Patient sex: M
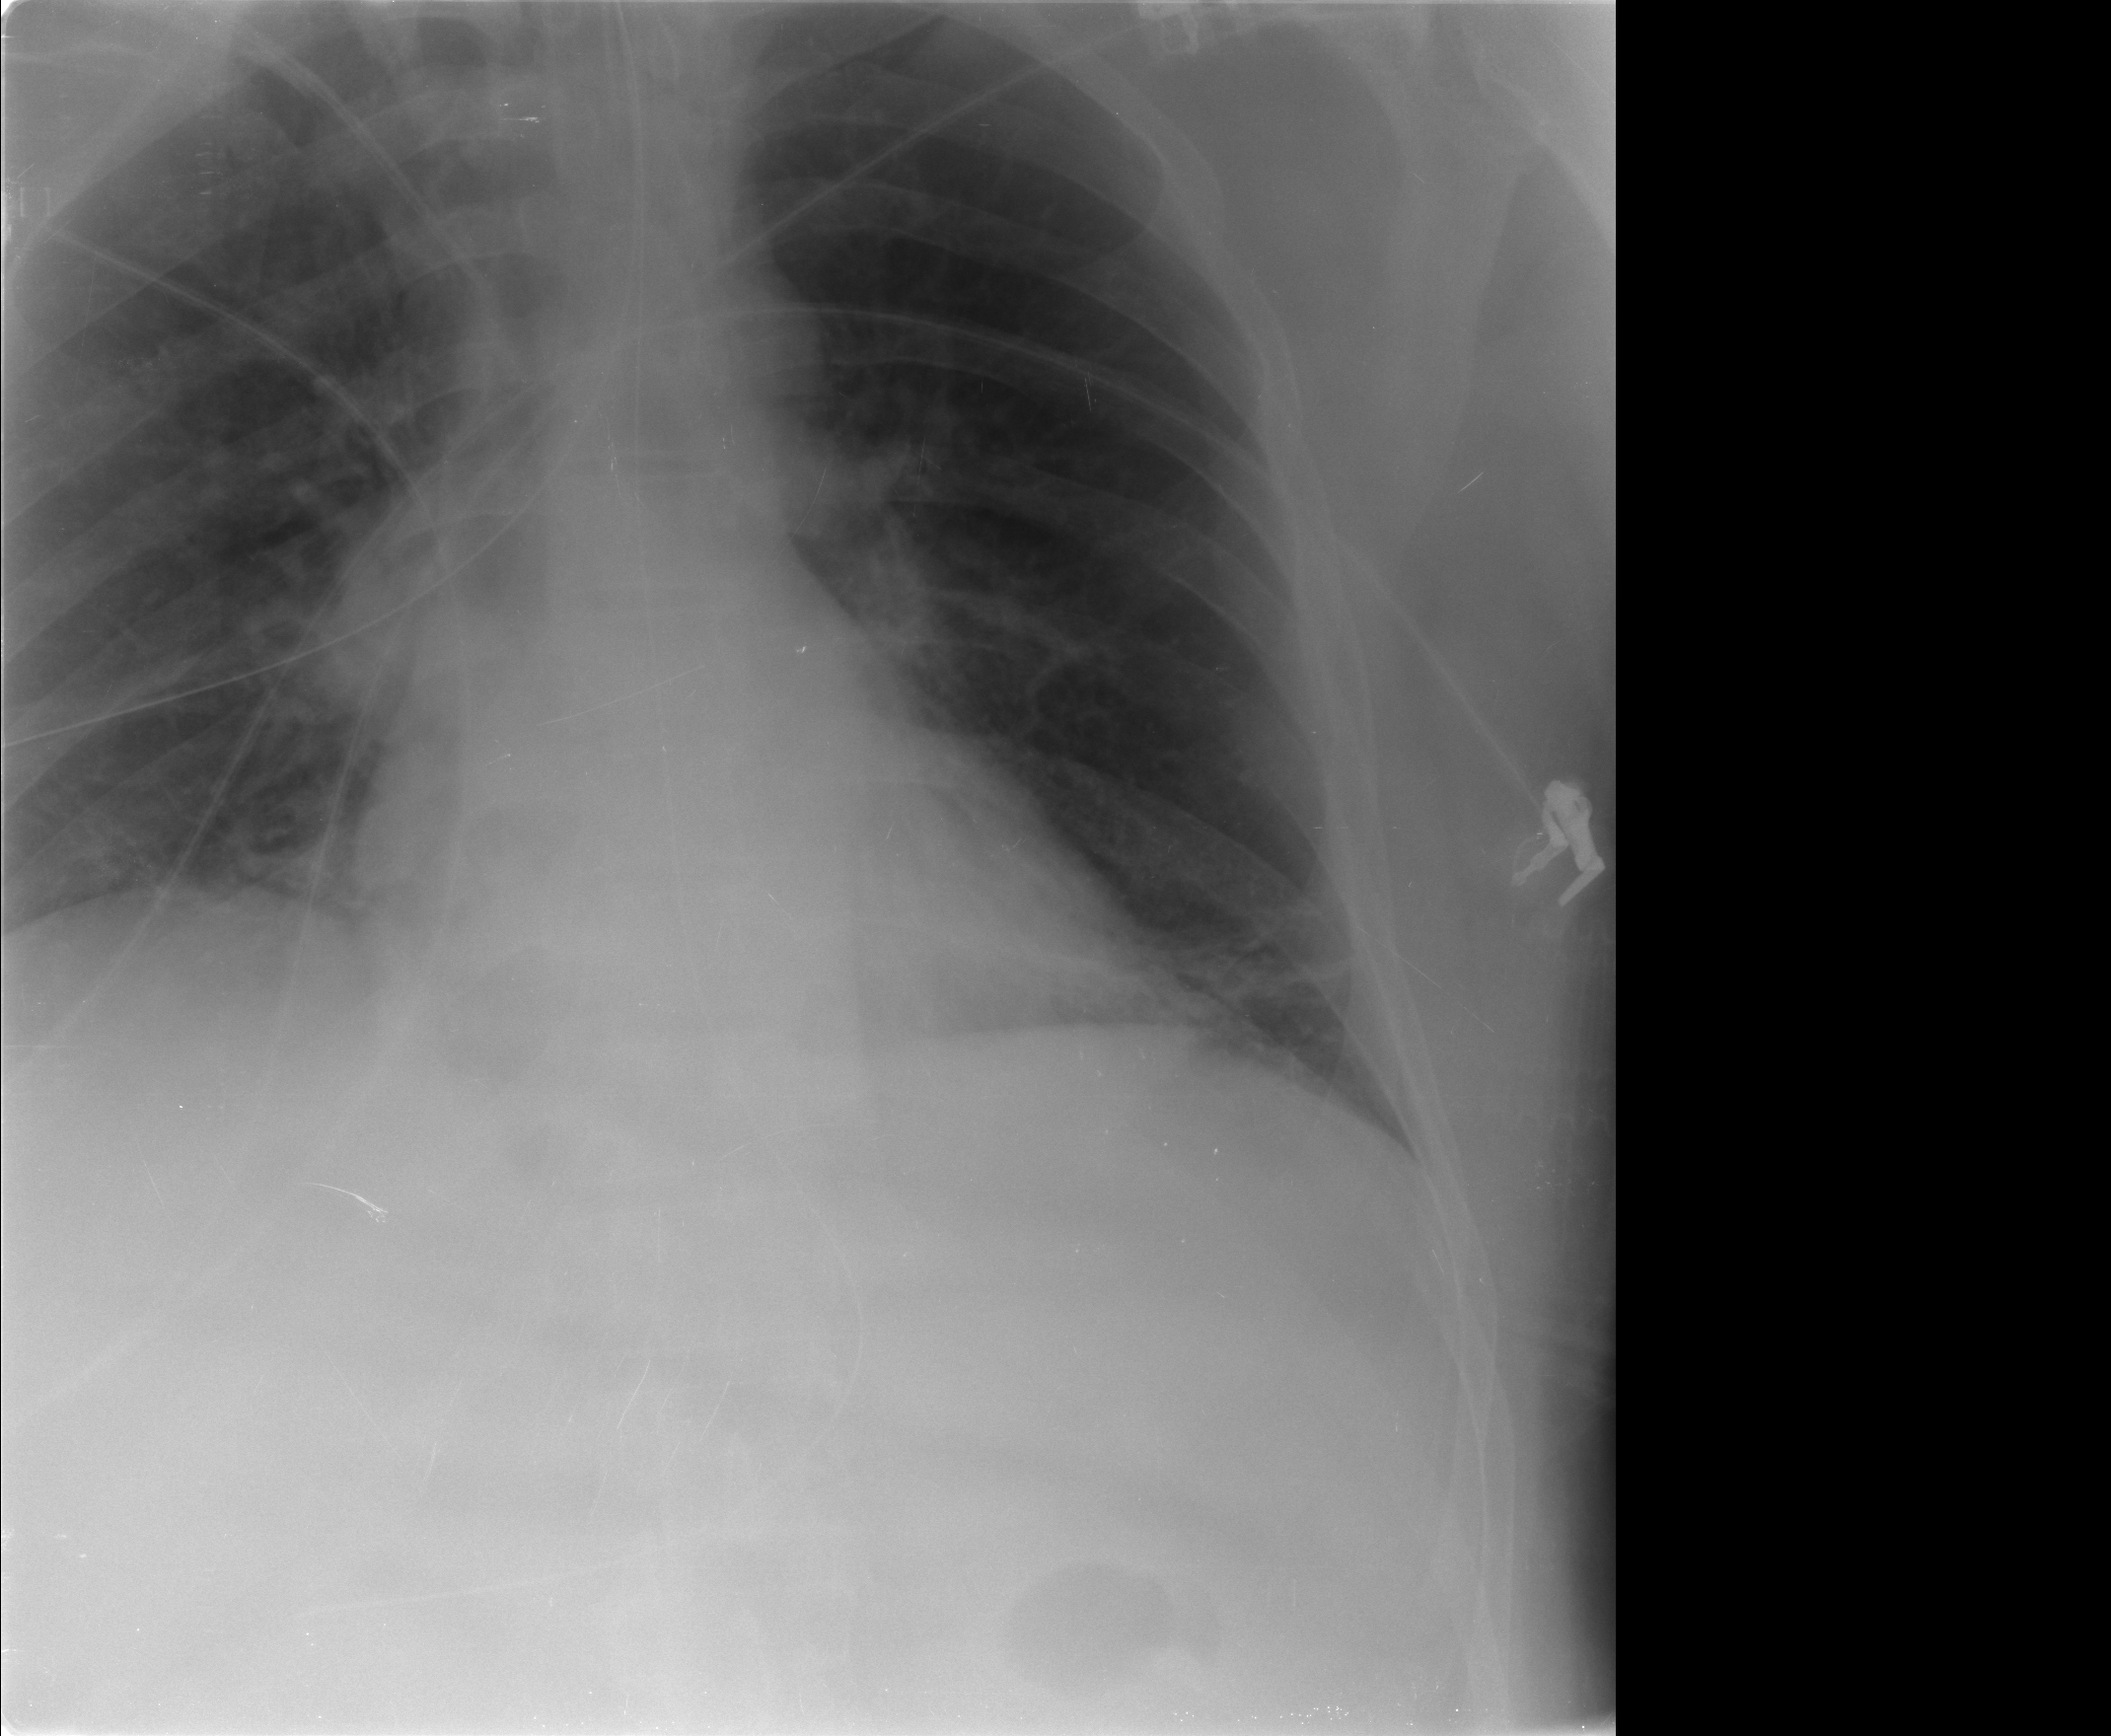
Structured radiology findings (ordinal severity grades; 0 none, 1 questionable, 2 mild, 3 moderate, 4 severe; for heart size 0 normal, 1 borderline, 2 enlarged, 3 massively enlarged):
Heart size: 0
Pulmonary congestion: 1
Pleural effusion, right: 0
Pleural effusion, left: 0
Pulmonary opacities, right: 0
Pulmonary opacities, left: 0
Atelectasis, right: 1
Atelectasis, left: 2